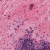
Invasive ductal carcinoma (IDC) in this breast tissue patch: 0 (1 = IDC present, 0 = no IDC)